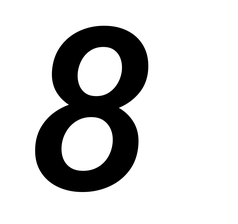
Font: Roboto-Italic_Medium_Italic